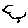
Label: bird